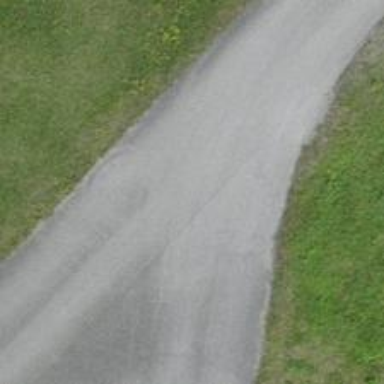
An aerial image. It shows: Well-maintained track road of grade 1.